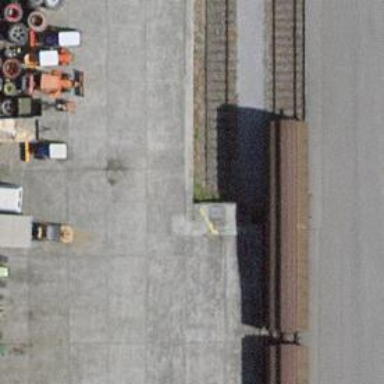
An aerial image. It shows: Railway buffer stop.